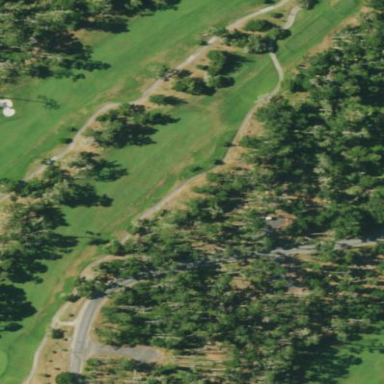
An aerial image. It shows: Rough area in golf course.